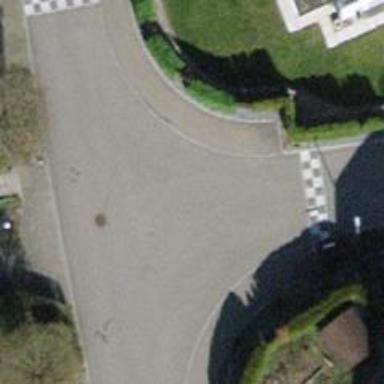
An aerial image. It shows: Kerb barrier.